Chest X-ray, AP view. Patient: 52 years old, sex F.
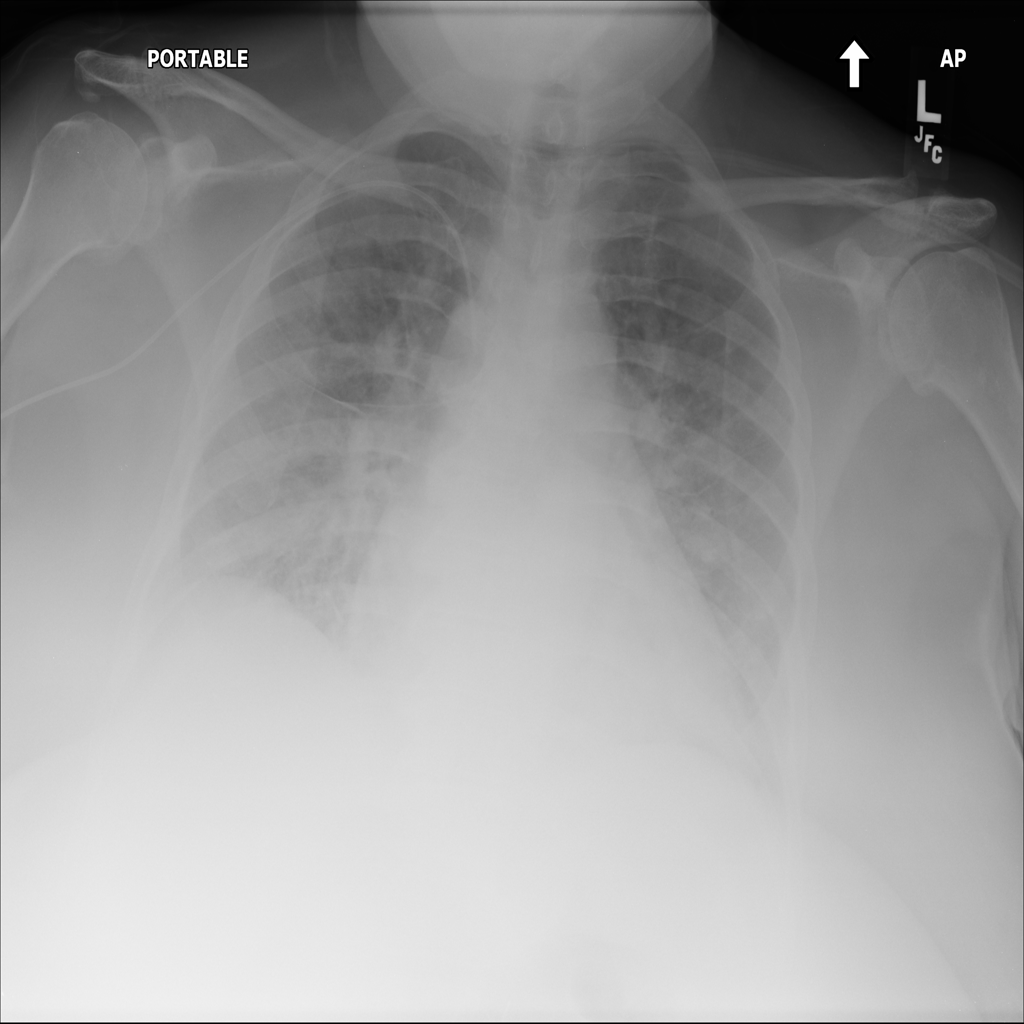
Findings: No Finding